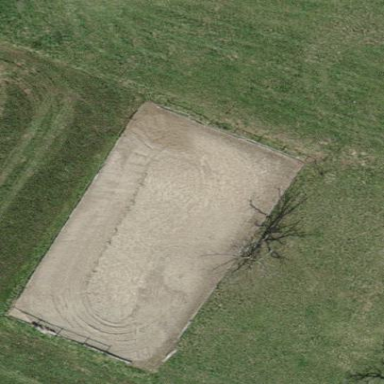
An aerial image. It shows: Fenced pitch for equestrian sports on grassy land.